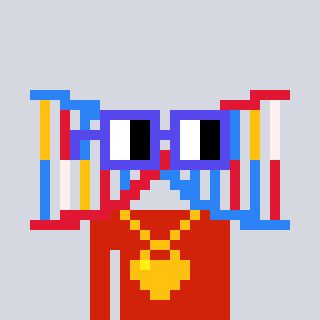
a pixel art character with square blue glasses, a dna-shaped head and a red-colored body on a cool background